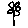
Label: flower